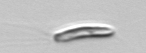
Label: Chrysochromulina